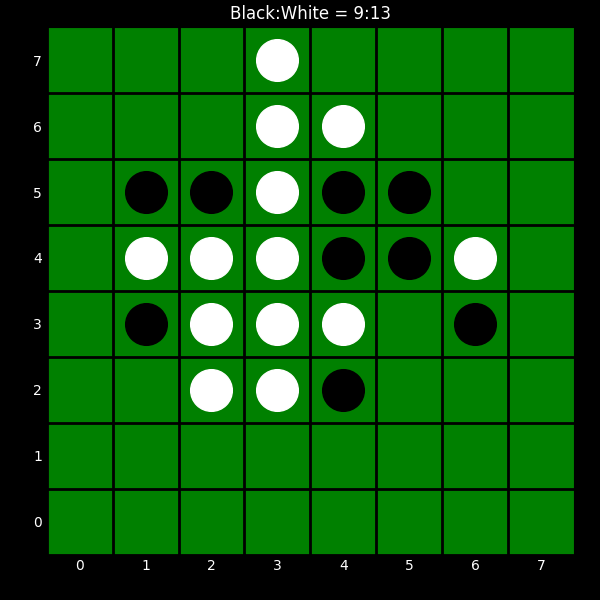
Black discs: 9
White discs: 13